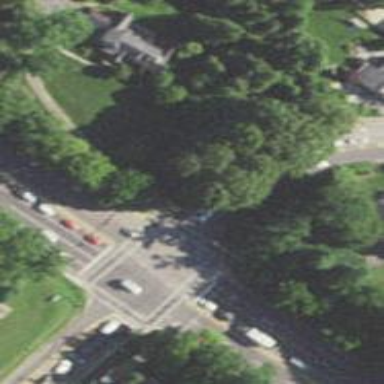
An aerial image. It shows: Marked crossing on the road.